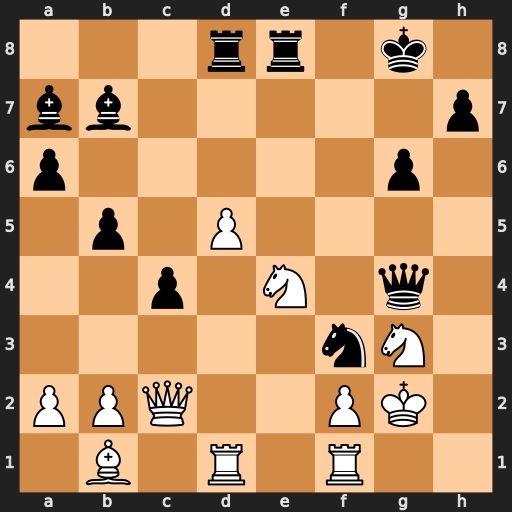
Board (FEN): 3rr1k1/bb5p/p5p1/1p1P4/2p1N1q1/5nN1/PPQ2PK1/1B1R1R2
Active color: w
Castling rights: -
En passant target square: -
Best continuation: Nf6+ Kh8 Nxg4